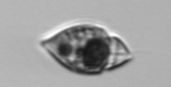
Label: Amphidinium